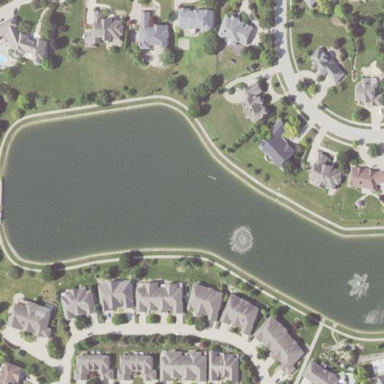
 creating natural and serene environment."